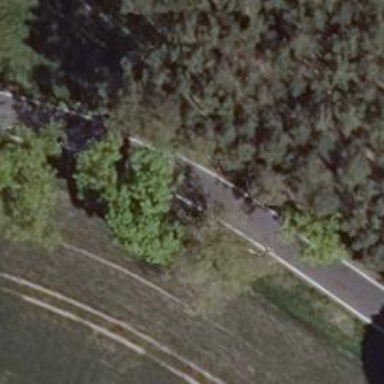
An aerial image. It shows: Secondary road.